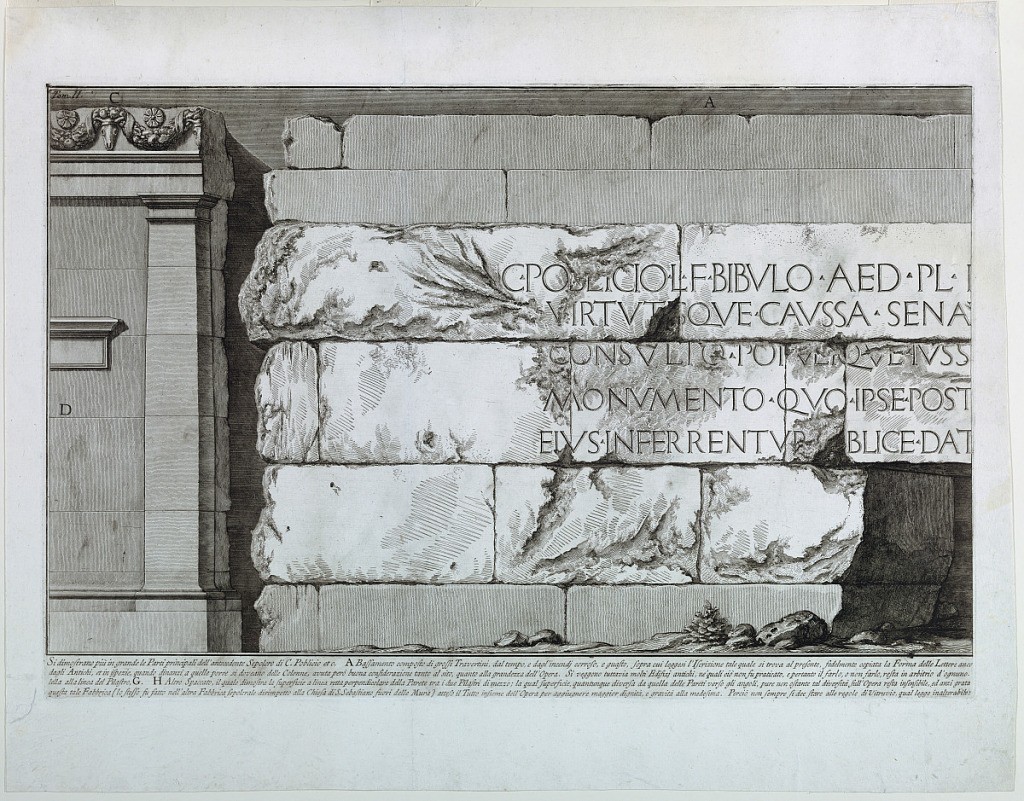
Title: Plate V, vol. II of "Le Antichita Romane"
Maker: Giovanni Battista Piranesi, Italian, 1720–1778
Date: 1756
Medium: Etching on paper
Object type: Print
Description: Fragment of a stone wall, bearing an inscription.